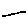
Label: line